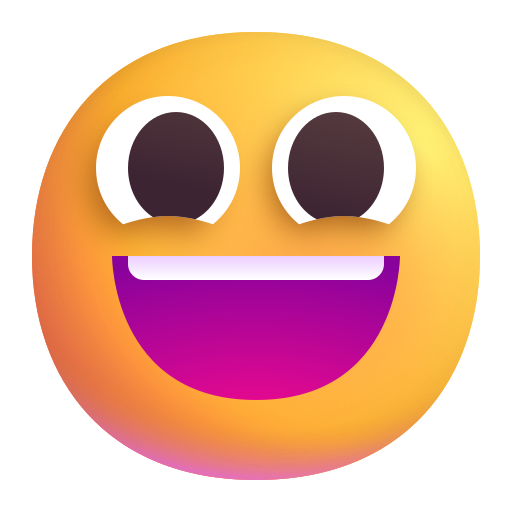
grinning face with big eyes color